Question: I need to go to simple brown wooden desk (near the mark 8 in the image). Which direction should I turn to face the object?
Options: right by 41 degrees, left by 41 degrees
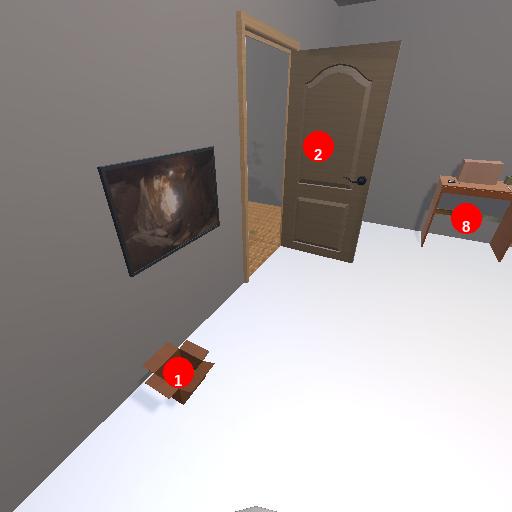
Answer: right by 41 degrees